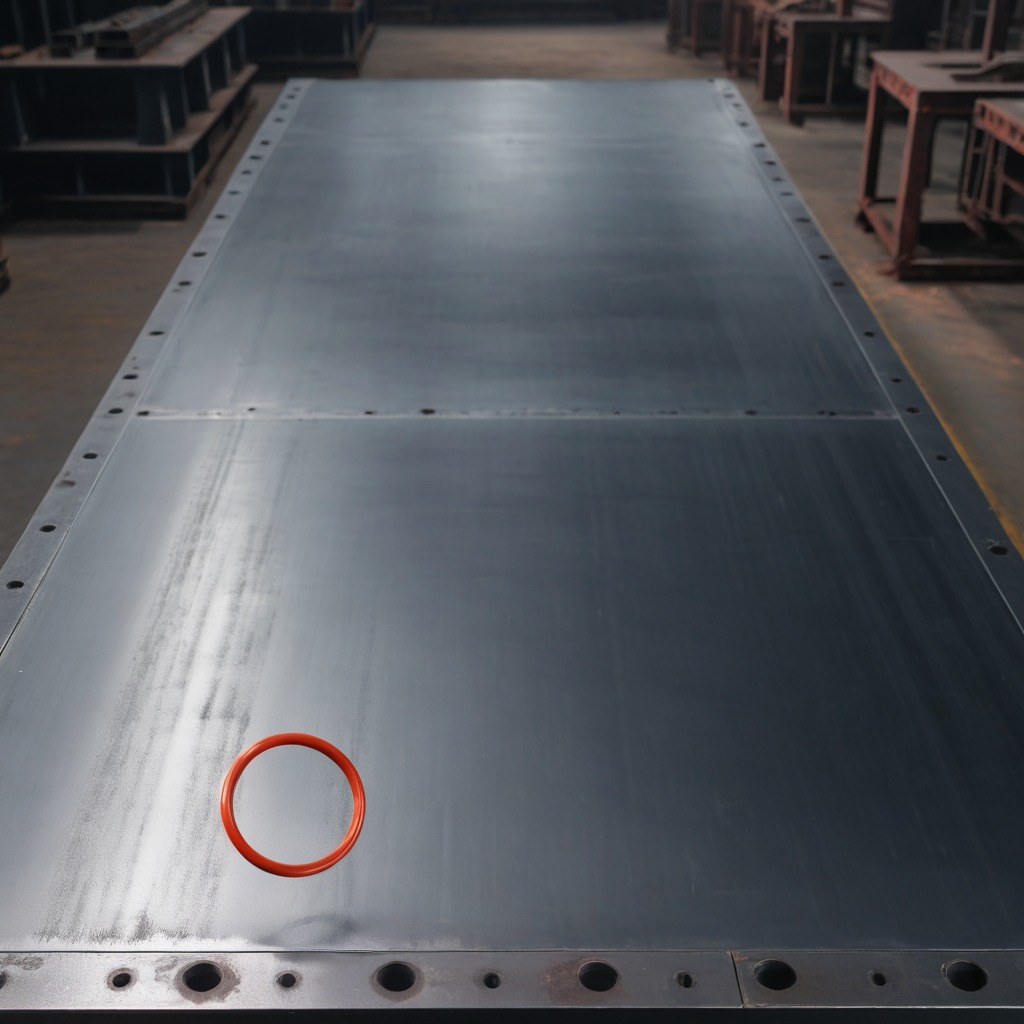
A rubber O-ring is lying on a cold steel table in a mining workshop.